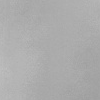
Atmospheric dust classification: dusty